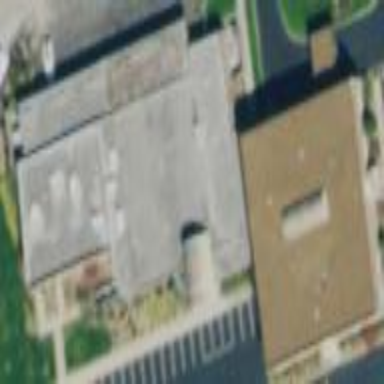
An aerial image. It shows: Building.